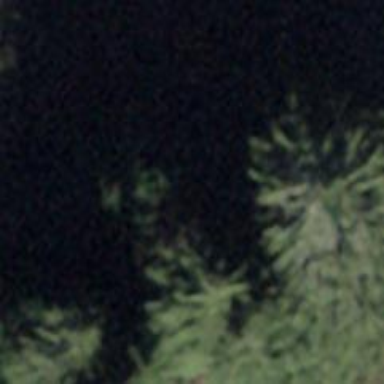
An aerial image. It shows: Evergreen tree with needle-leaved leaves.